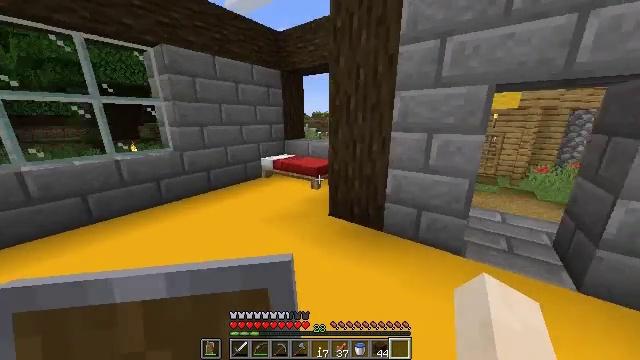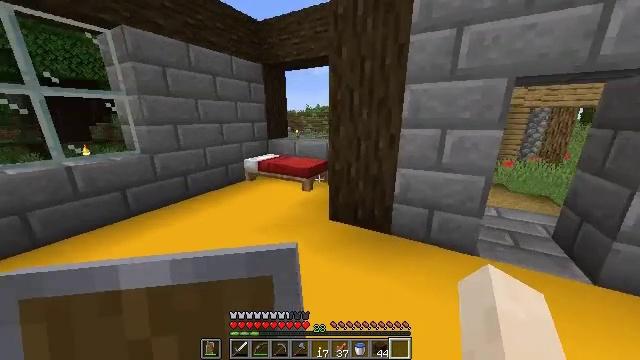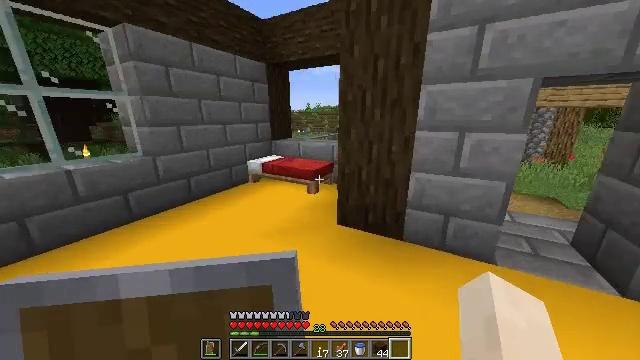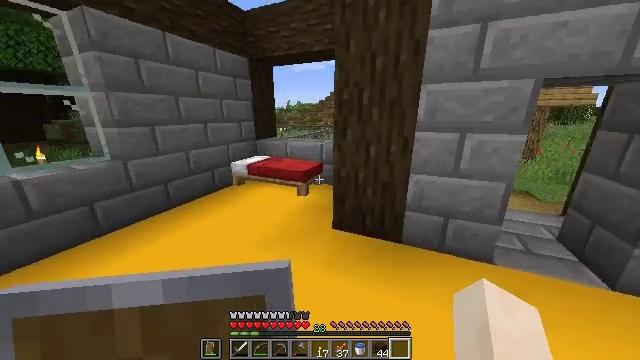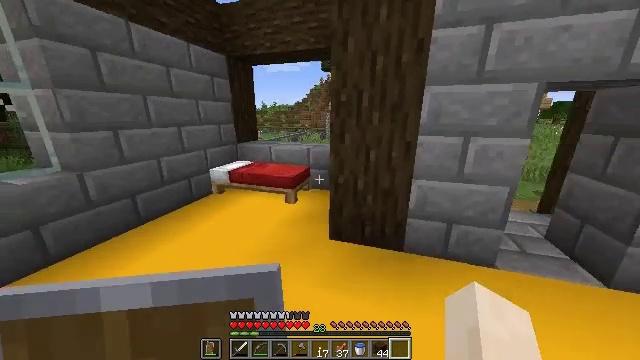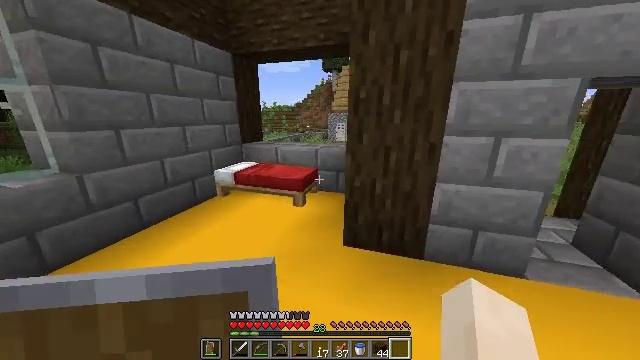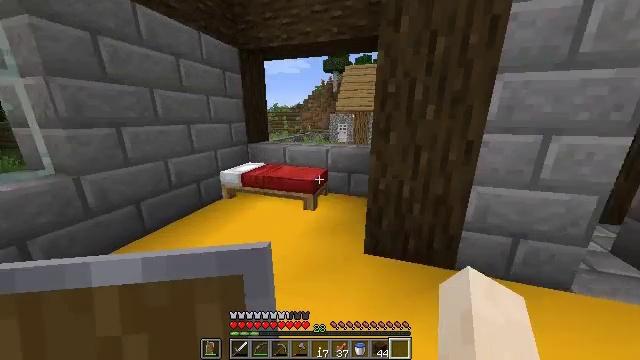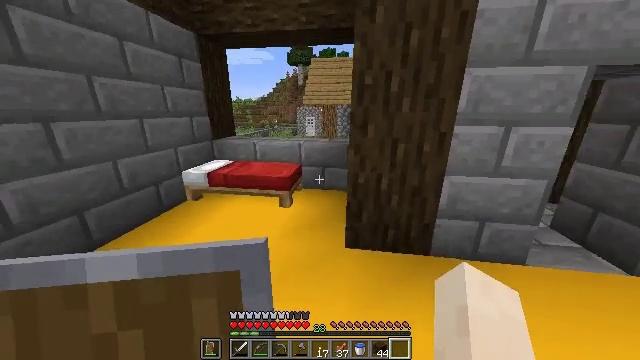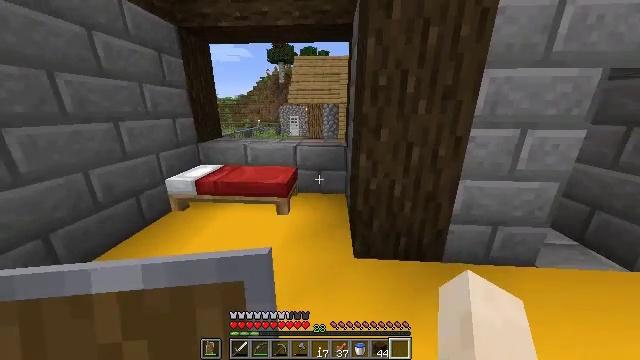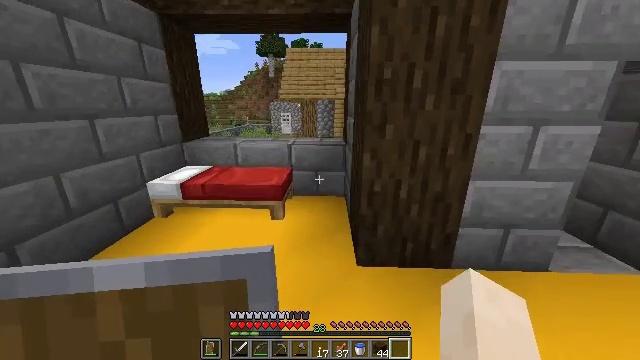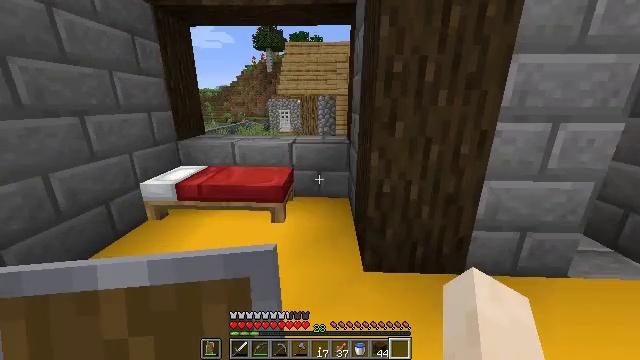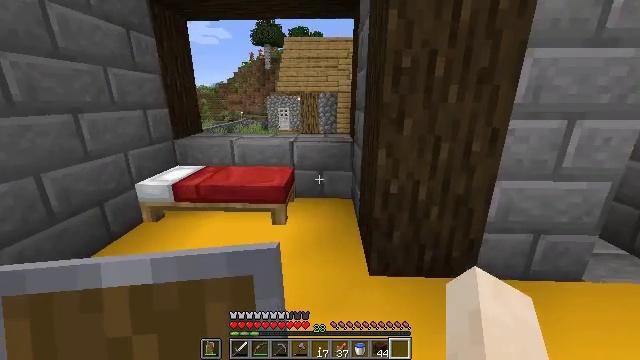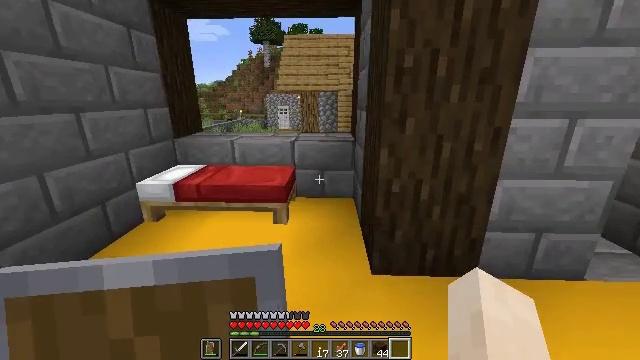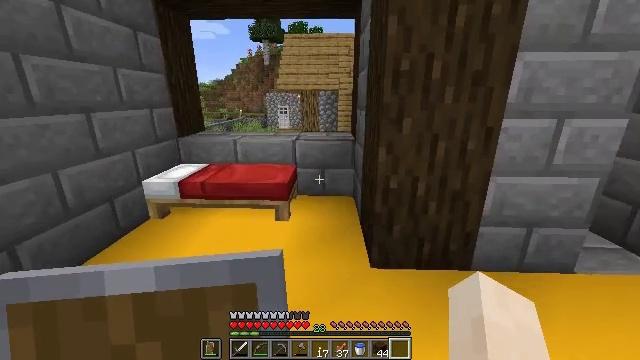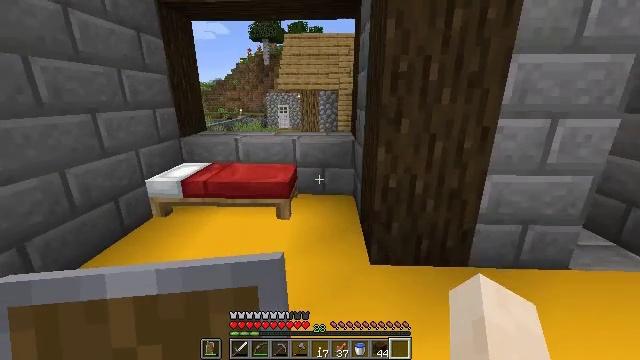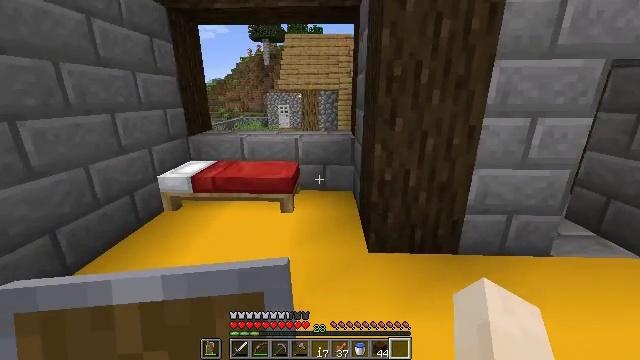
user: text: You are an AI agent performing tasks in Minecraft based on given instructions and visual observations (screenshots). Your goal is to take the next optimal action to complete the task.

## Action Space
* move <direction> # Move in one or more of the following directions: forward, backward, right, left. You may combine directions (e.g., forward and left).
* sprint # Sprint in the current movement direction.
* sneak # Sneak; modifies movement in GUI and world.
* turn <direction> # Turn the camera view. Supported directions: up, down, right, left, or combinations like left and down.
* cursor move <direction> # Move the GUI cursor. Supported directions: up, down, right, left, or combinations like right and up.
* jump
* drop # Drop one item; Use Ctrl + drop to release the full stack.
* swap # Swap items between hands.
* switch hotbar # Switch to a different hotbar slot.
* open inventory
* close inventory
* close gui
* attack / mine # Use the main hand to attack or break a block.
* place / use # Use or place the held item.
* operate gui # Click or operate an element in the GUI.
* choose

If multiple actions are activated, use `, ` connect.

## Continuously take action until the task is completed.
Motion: motion action
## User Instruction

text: Craft the iron sword.
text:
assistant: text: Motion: move forward and move left, turn right
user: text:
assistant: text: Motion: move forward and move left
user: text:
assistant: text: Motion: move forward and move left, turn right
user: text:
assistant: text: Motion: move forward and move left, turn right
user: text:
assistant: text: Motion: move forward and move left
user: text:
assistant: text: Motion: move forward and move left
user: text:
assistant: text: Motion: move forward and move left, turn right and down
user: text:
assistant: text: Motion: turn right
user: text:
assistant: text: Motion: turn right
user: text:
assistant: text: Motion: no_op
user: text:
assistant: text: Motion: no_op
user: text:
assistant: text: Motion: move back
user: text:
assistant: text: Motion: move back
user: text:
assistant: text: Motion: move back
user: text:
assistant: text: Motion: move back
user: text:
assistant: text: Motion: move back
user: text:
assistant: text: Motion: no_op
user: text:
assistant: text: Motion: no_op
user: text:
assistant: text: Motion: no_op
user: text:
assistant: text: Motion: move right
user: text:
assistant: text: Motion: move forward and move right
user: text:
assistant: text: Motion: move forward and move right
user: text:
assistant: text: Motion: move forward and move right
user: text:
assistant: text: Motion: move forward and move right
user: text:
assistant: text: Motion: move forward and move left
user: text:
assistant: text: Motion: move left
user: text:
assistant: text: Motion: move left
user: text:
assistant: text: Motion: move left
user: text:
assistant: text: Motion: no_op
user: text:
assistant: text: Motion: turn right